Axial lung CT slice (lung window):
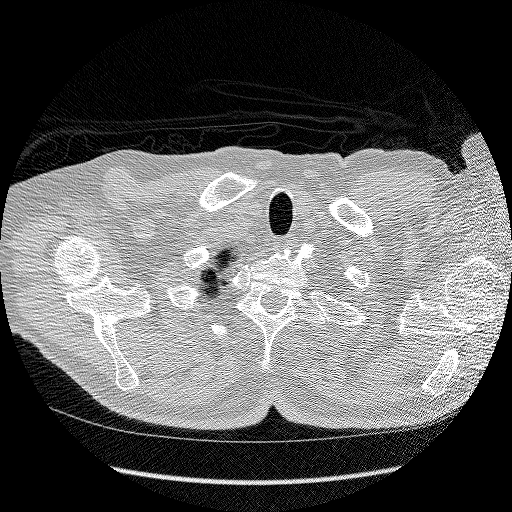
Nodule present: no